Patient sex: F
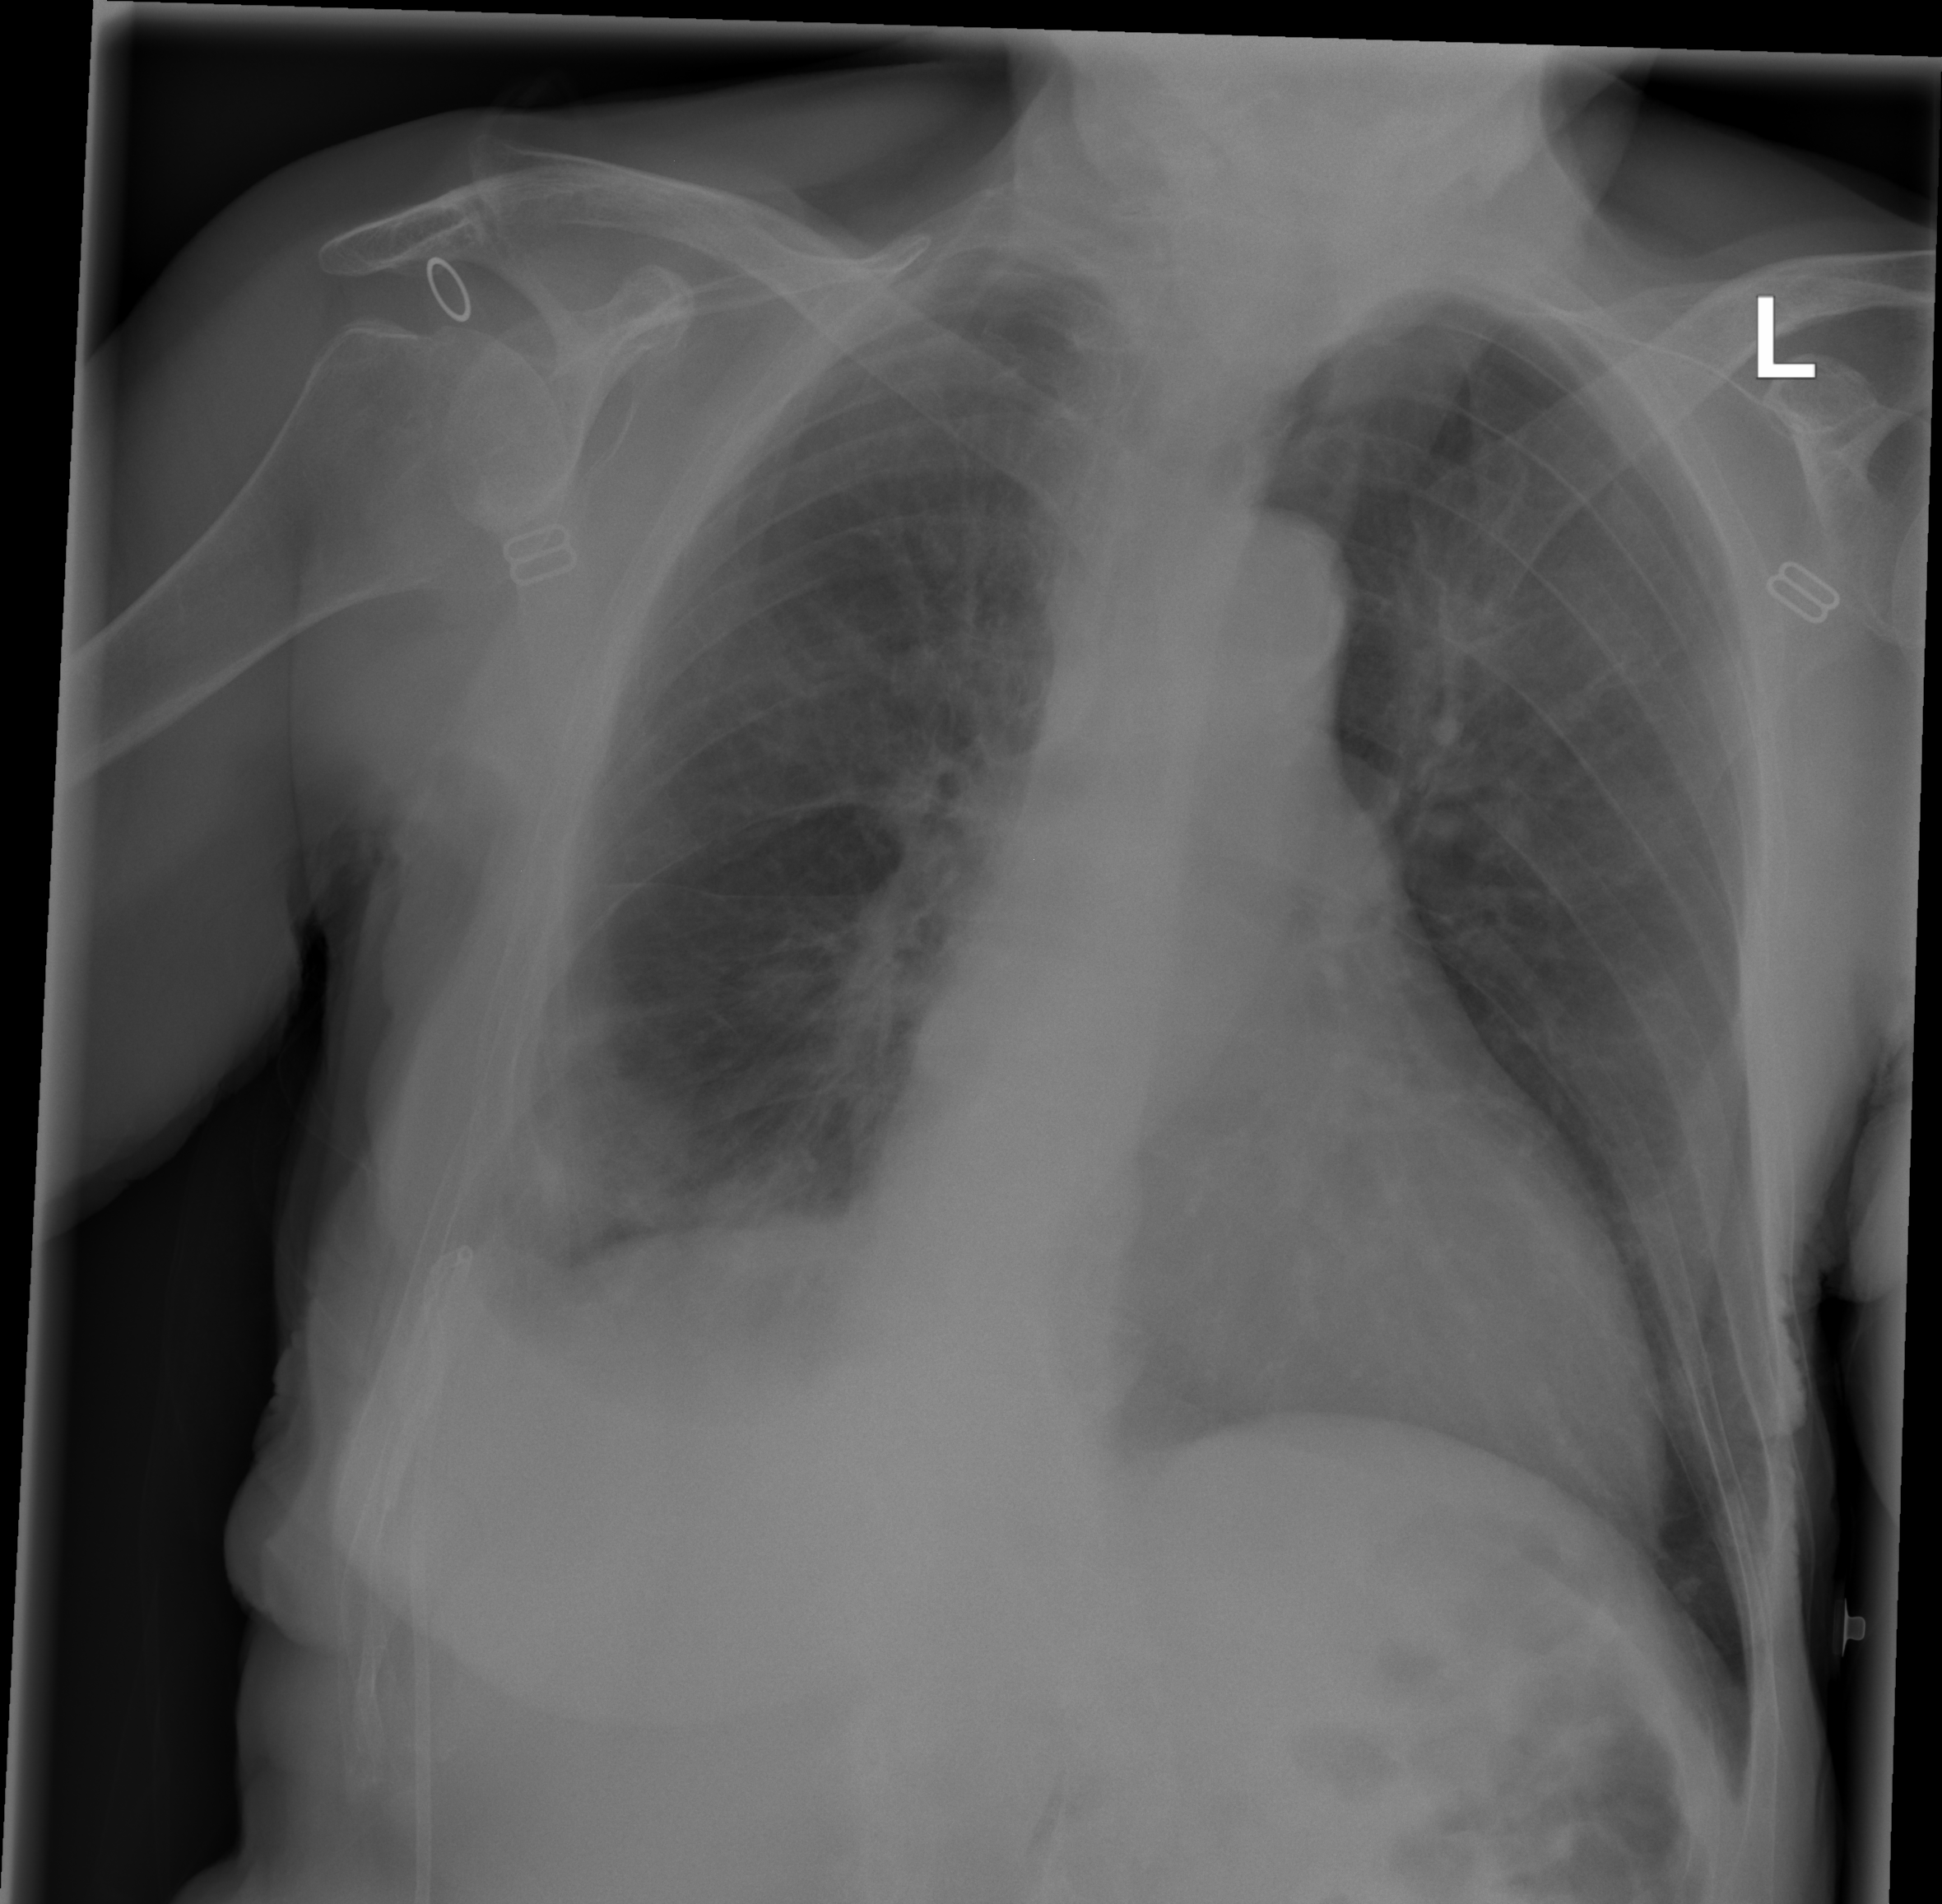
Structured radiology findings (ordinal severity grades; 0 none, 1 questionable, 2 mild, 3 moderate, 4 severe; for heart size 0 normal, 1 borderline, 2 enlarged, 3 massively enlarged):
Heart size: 1
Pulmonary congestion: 0
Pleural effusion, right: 2
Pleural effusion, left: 0
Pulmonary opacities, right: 0
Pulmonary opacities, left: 0
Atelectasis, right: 2
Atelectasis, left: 0